You are looking at the continuous-wavelet transform of a rotating shaft's vibration signal. Based on the visible evidence, which rotor condition applies: normal, misalignment, unbalance, looseness?
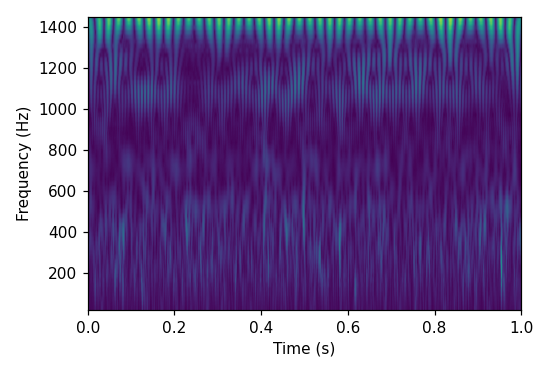
Answer: unbalance